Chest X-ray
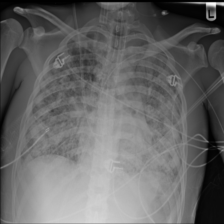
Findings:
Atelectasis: negative
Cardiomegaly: negative
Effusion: negative
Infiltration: positive
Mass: negative
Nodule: negative
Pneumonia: negative
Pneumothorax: negative
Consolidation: negative
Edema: negative
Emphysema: negative
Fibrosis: negative
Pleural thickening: negative
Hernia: negative